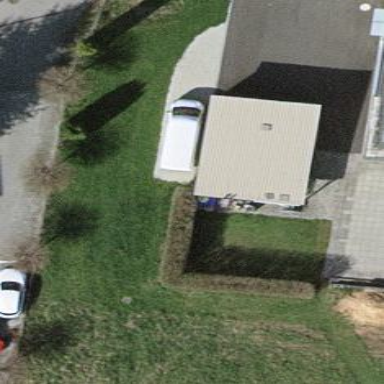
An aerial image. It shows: Garage building.